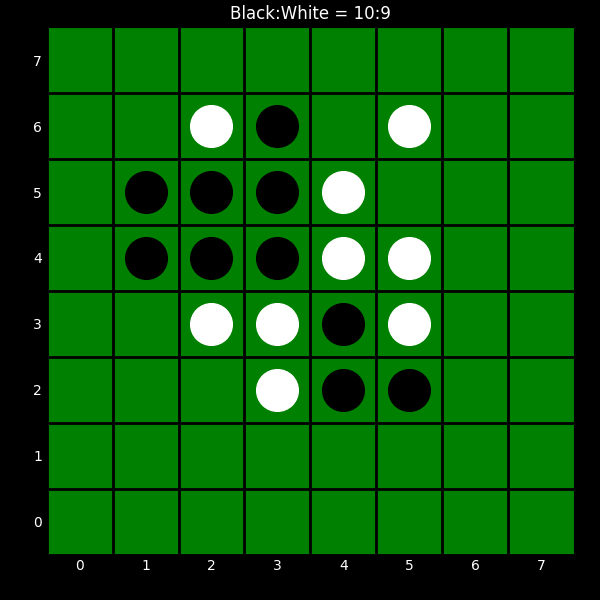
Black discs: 10
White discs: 9